Question: I have an issue whereby I have a block of color that I use like a button that sits nicely in Firefox and IE but for some reason in Safari sits below where I want it to sit (see image).

Any pointers as to what I'm doing wrong would be greatly appreciated as I've fiddled with this for awhile and can't seem to get it to work (?)
The (what I think is) relevant CSS is:
'''
//the element that represents the button that is floating
//too low in safari:
#addplacebtn {
text-align: center;
margin-top: 0em;
margin-bottom: 0em;
display: inline-block;
width: 35px;
float: right;
background-color: #226083;
}
//the element that is containing the problematic element
#edit-addplacebtn {
height: 45px;
width: 35px;
top: 5px;
}
//the element containing the above element
.tbrow {
height: 35px;
width: 285px;
margin-bottom: 5px;
margin-top: 5px;
}
'''
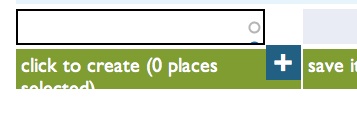
Answer: first you can try to set the position to Absolute. this will ensure that it will stick to one position.
'''
position:absolute;
'''
Second instead of margin, you should try left and top. cuz margin isnt the same in all browsers.
'''
left: 400px;
top: 350px;
'''
It is a lot of trying and cursing to get the elements where they should be in as many browsers, it just is :)
i hope this helps!! :)
ps. (sorry for bad english i hope you understand me xD)